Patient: sex M, age 61
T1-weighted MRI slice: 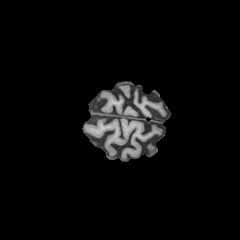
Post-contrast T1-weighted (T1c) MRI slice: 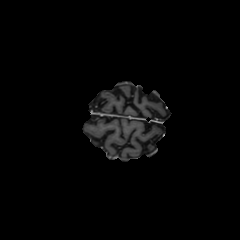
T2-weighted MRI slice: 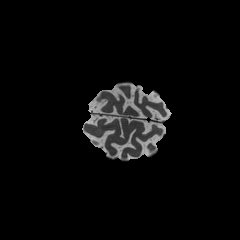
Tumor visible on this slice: no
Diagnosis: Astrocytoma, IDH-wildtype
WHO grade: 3